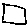
Label: square